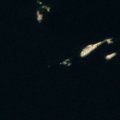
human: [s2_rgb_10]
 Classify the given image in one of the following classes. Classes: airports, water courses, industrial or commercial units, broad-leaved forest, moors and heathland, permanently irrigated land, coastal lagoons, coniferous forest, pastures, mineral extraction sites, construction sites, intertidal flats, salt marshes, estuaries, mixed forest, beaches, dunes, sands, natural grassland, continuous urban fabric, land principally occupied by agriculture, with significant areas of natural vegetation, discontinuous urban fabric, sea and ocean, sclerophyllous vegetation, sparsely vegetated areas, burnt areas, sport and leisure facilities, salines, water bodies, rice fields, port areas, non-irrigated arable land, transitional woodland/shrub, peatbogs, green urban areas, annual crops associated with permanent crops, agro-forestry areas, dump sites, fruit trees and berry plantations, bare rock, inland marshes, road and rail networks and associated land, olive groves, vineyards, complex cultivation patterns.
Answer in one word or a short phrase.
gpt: sea and ocean